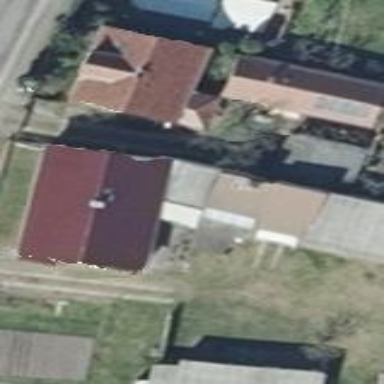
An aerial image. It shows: Flat-roofed grey house.